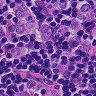
Metastatic tissue present: yes